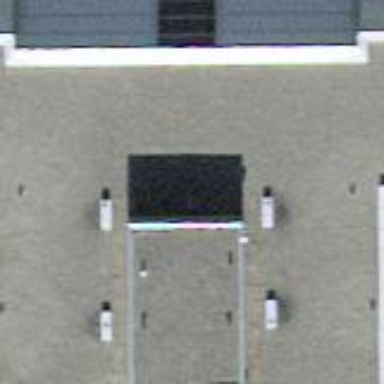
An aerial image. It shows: Modern apartment building with flat roof design.